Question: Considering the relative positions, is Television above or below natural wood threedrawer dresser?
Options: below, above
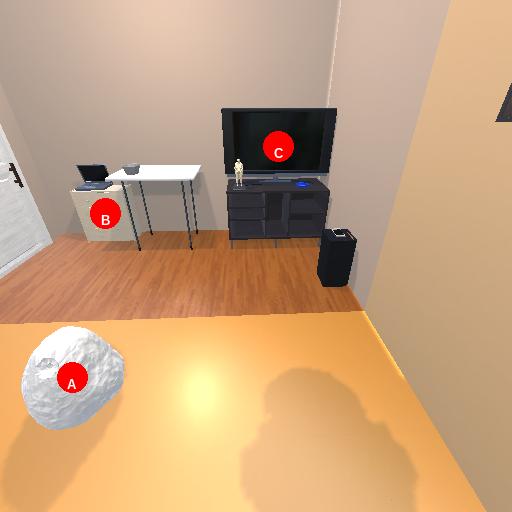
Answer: below